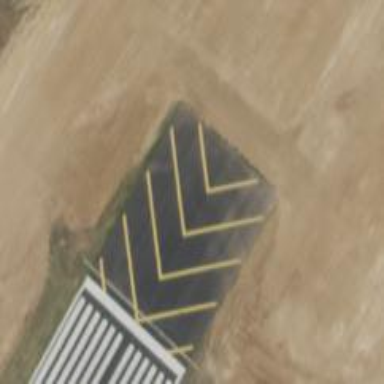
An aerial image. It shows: Road marking featuring gore chevron.